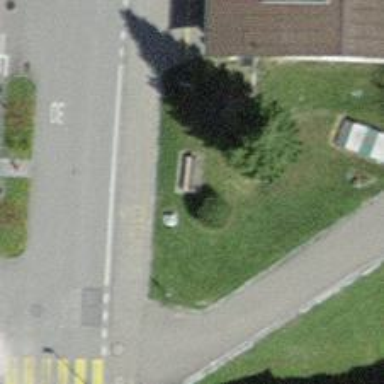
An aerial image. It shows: Brown bench.